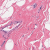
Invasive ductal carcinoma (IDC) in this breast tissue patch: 0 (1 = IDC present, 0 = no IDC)